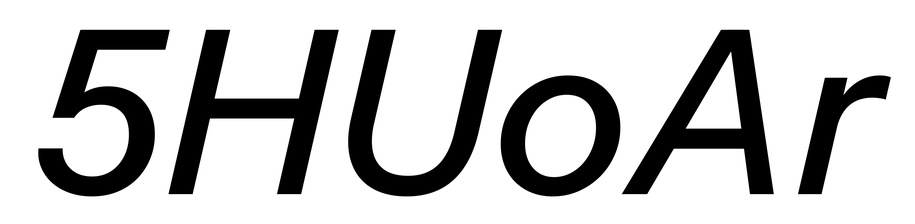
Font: InstrumentSans-Italic_Medium_Italic